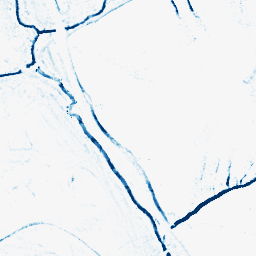
Category: morphological
Decomposition family: morphological_square
Decomposition parameters: operation: closing
size: 5
Upsampling method: bspline
Upsampling parameters: scale: 2
Upsampling scale: 2